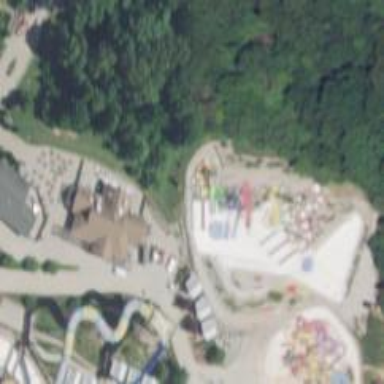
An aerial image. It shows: Water slide attraction.